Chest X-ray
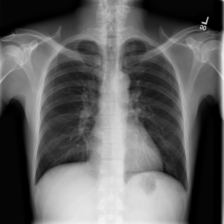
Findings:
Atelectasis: negative
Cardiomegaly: negative
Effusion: negative
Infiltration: positive
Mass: negative
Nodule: negative
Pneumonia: negative
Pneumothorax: negative
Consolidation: negative
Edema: negative
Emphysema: negative
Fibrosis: negative
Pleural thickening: negative
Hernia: negative